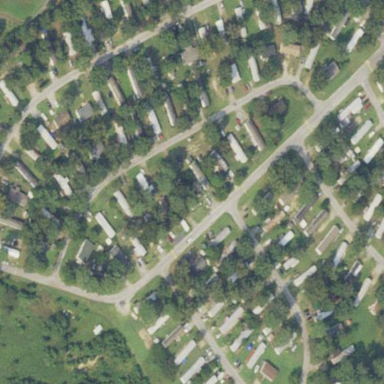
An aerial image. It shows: Residential area known as trailer park.